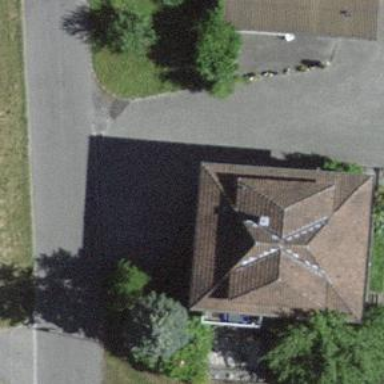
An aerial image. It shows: Residential building.